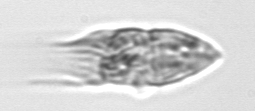
Label: Strombidium_morphotype1